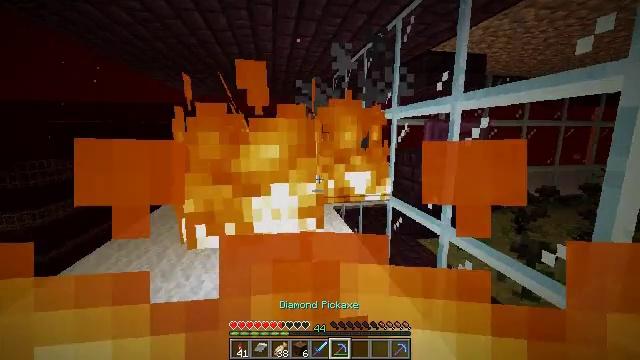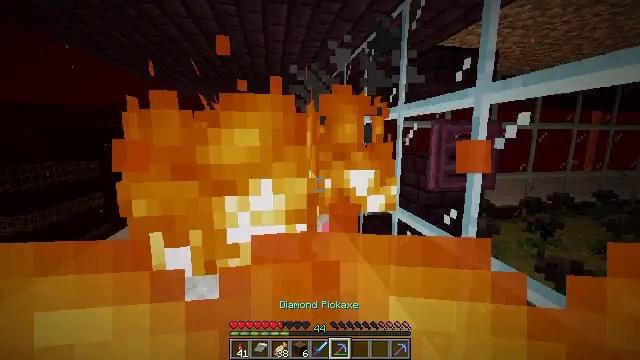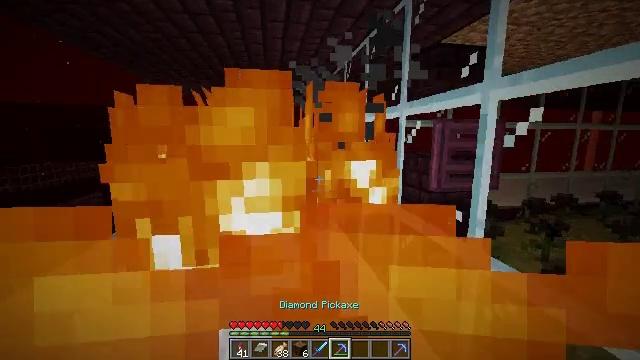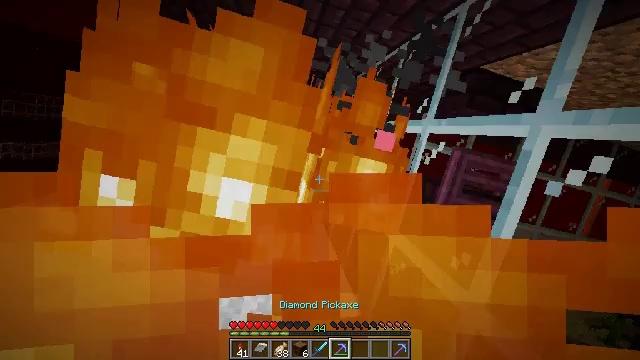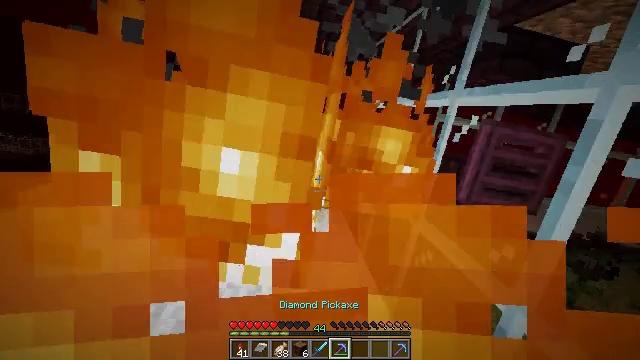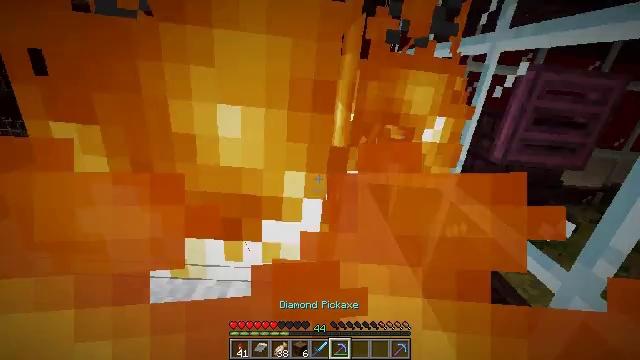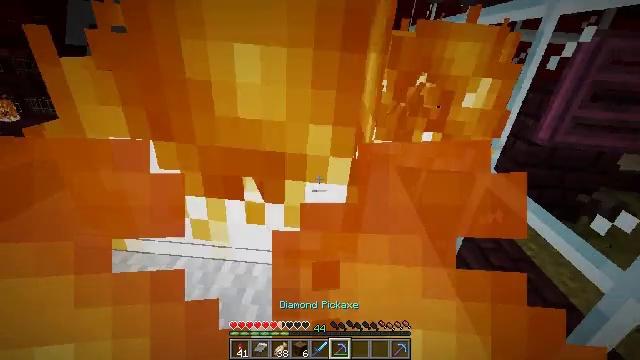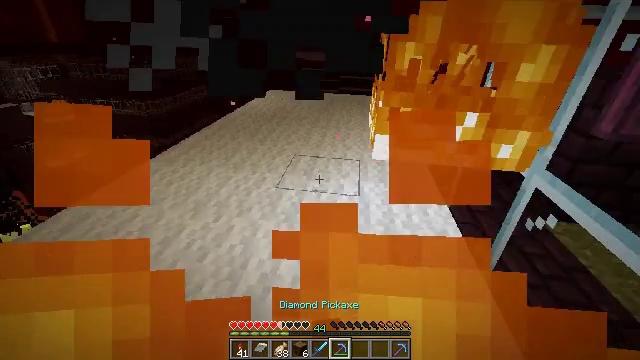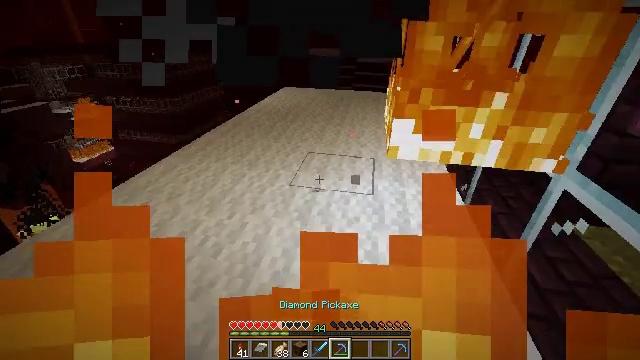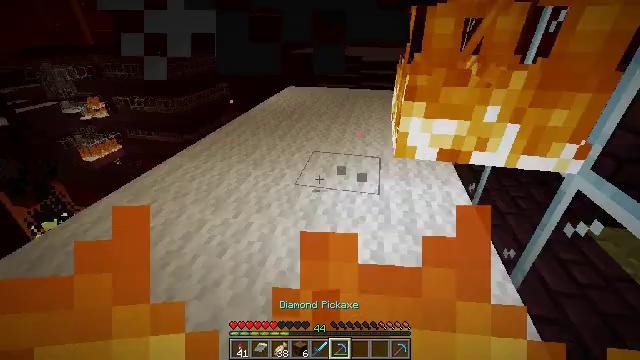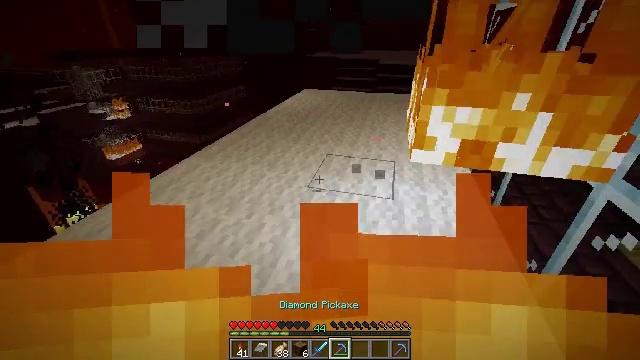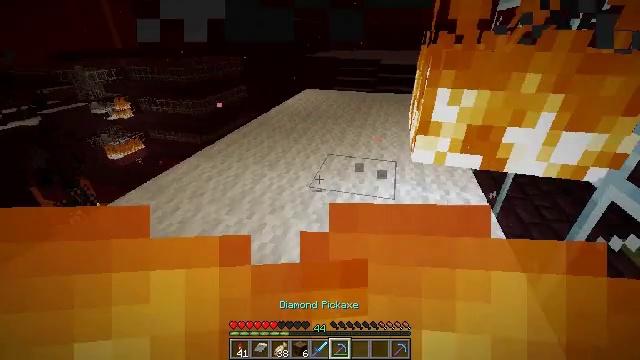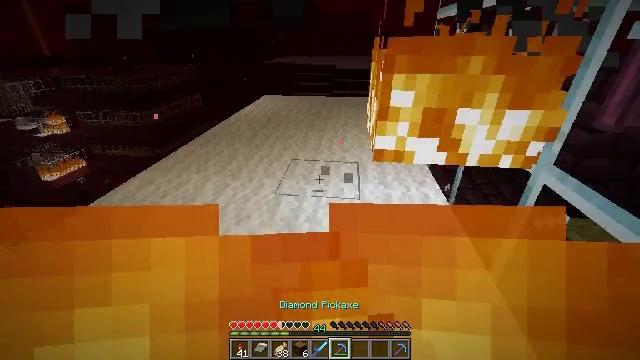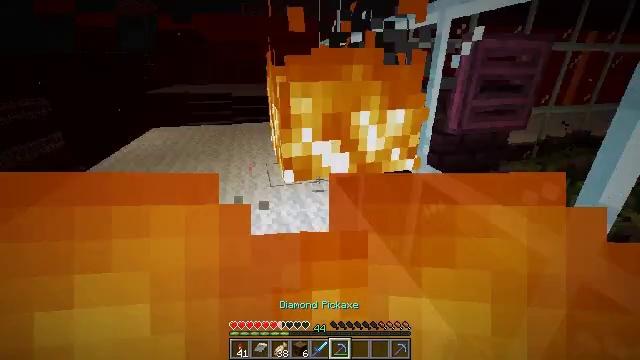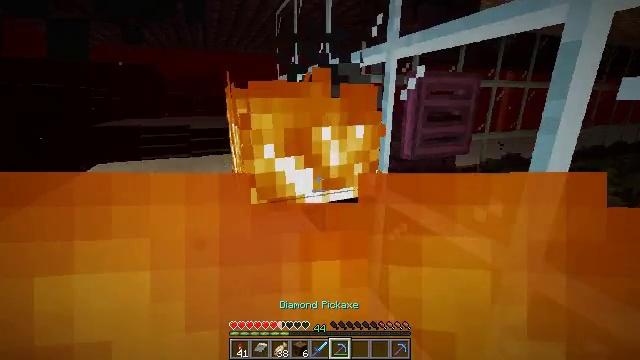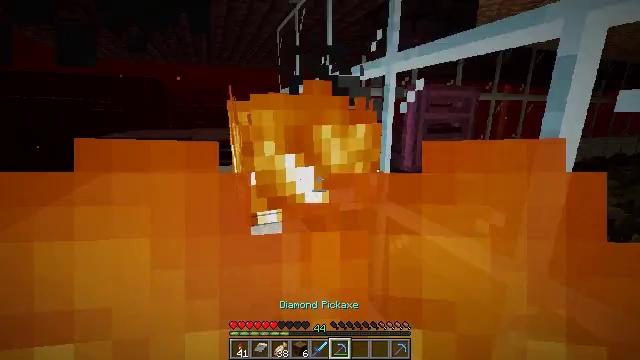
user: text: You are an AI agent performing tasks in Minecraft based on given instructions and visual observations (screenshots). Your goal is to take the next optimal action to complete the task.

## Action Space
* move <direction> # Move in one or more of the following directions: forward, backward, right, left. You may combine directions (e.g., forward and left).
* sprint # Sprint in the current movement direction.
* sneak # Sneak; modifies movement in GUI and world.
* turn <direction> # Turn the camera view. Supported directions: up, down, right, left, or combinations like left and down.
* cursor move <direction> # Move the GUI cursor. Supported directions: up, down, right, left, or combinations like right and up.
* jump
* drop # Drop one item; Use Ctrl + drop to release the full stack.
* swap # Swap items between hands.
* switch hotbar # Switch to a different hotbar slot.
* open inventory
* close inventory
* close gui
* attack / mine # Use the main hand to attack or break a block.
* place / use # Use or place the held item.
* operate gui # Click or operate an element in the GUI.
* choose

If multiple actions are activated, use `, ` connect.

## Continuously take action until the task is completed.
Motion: motion action
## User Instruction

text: Clear the fire from the area.
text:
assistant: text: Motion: move forward
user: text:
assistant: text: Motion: move forward, attack / mine
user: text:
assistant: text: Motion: move forward, attack / mine
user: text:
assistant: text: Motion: move forward, turn left and down
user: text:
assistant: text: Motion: move forward, turn left and down
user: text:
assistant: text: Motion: turn left and down
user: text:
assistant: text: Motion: turn left and down, attack / mine
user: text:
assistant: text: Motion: turn left, attack / mine
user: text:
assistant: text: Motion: turn left, attack / mine
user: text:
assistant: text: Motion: turn left
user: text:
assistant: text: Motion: no_op
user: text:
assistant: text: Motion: turn right and up
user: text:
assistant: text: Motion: turn right and up
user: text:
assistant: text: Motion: turn right and up
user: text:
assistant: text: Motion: turn up
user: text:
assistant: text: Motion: attack / mine
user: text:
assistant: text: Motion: attack / mine
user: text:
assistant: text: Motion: no_op
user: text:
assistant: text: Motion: no_op
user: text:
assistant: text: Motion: turn left
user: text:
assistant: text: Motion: no_op